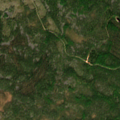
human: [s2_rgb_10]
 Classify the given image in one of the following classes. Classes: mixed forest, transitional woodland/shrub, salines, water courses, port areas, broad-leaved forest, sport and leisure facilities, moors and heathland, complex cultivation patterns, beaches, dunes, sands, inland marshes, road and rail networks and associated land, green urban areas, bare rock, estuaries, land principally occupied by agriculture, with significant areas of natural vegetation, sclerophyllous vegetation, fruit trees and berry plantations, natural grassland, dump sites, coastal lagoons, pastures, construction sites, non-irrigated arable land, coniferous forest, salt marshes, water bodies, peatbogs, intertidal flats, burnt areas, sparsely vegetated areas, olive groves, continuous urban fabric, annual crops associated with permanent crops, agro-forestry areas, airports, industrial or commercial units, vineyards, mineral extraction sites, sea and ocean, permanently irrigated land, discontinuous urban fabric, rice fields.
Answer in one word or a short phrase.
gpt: coniferous forest, mixed forest, transitional woodland/shrub